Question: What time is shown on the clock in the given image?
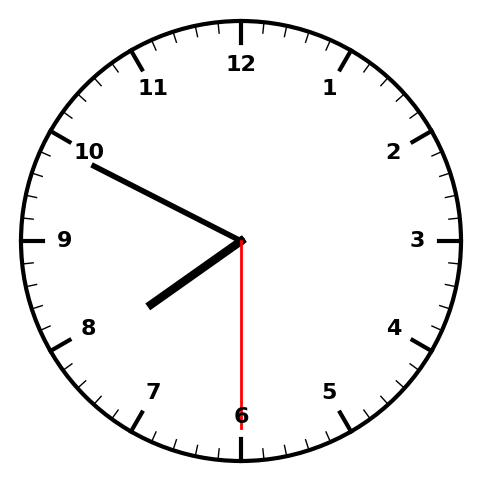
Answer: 07:49:30